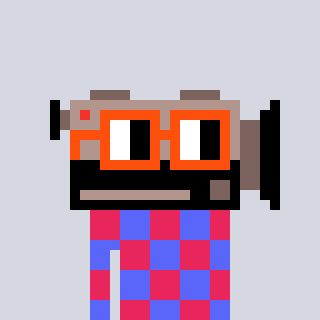
a pixel art character with square orange glasses, a camcorder-shaped head and a purple-colored body on a cool background